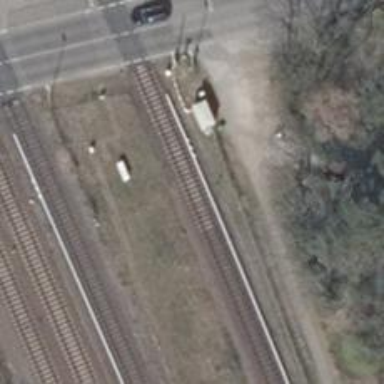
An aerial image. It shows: Railway signal.